Question: I'm trying to use JEditable plugin in my Symfony2 application. 'PYS' entity is a a films and TV shows entity; then I've got 'Usuario' and 'Critica' entities. I want to manage the user's critics with the plugin. I've analyzed more and more examples, but I can not get it to work. The value (in this case the title of critic) is update in the template but not in the db; when I refresh the browser the old value appears.
THE ERROR:

This is my JS:
'''
$('.edit').editable(function(value, settings) {
var data = {};
data[this.id] = value;
console.log(path);
console.log(data);
$.post(path, data);
return(value);
}, {
indicator : 'Saving...',
tooltip : 'Click to edit...'
});
'''
This is the route:
'''
critica_ajax:
locales: { es: "/gestion-critica/{pysStr}/", en: "/manage-critic/{pysStr}/" }
defaults: { _controller: UsuarioBundle:Default:gestionarCritica }
'''
This is the controller:
'''
public function gestionarCriticaAction($pysStr)
{
$em = $this->getDoctrine()->getManager();
$pys = $em->getRepository('PYSBundle:Pys')->findPys($pysStr);
$usuario = $this->get('security.context')->getToken()->getUser();
$critica = $em->getRepository('UsuarioBundle:Usuario')->findCritica($usuario, $pys);
if(!$critica)
{
$critica = new Critica($usuario, $pys);
}
$criTitulo = $this->request->get('value');
$critica->setCriTitulo($criTitulo);
$critica->setCriContenido($criContenido);
$critica->setCriFecha(new \DateTime("now"));
$em->persist($critica);
$em->flush();
return new Response($criTitulo);
}
'''
The Twig template:
'''
<h2 class="edit">{{ critica.criTitulo }}</h2>
<script>
var path = "{{ path('critica_ajax', { 'pysStr': pelicula.pysStr}) }}";
</script>
'''
# EDIT (The Symfony's return)
'''
Notice: Undefined property: Filmboot\UsuarioBundle\Controller\DefaultController::$request
in C:\Programming\xampp\htdocs\filmboot\src\Filmboot\UsuarioBundle\Controller\DefaultController.php line 236
THIS IS THE LINE 236: $criTitulo = $this->request->get('value');
at ErrorHandler ->handle ('8', 'Undefined property: Filmboot\UsuarioBundle\Controller\DefaultController::$request', 'C:\Programming\xampp\htdocs\filmboot\src\Filmboot\UsuarioBundle\Controller\DefaultController.php', '236', array('pysStr' => 'machete', 'em' => object(EntityManager), 'pys' => object(Pys), 'usuario' => object(Usuario), 'critica' => object(Critica)))
in C:\Programming\xampp\htdocs\filmboot\src\Filmboot\UsuarioBundle\Controller\DefaultController.php at line 236 +
at DefaultController ->gestionarCriticaAction ('machete')
at call_user_func_array (array(object(DefaultController), 'gestionarCriticaAction'), array('machete'))
in C:\Programming\xampp\htdocs\filmboot\app\bootstrap.php.cache at line 1003 +
at HttpKernel ->handleRaw (object(Request), '1')
in C:\Programming\xampp\htdocs\filmboot\app\bootstrap.php.cache at line 977 +
at HttpKernel ->handle (object(Request), '1', true)
in C:\Programming\xampp\htdocs\filmboot\app\bootstrap.php.cache at line 1103 +
at ContainerAwareHttpKernel ->handle (object(Request), '1', true)
in C:\Programming\xampp\htdocs\filmboot\app\bootstrap.php.cache at line 413 +
at Kernel ->handle (object(Request))
in C:\Programming\xampp\htdocs\filmboot\web\app_dev.php at line 26 +
'''
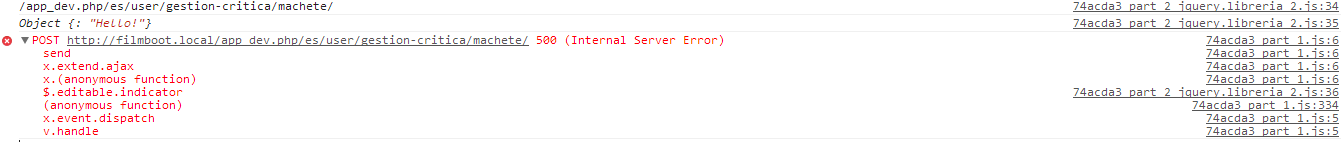
Answer: You need to get the request like this :
'''
$request = $this->getRequest();
'''
instead of
'''
$request = $this->request;
'''
the request is returned using a method its not a class property